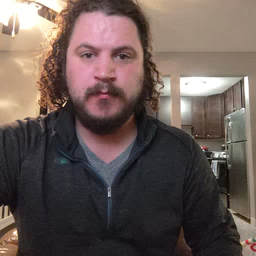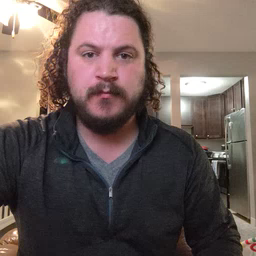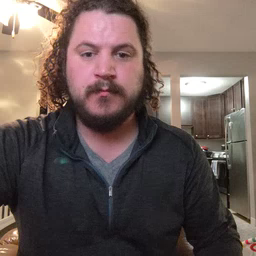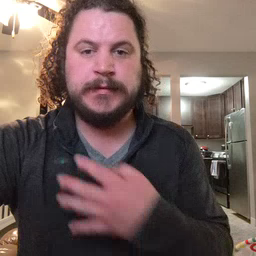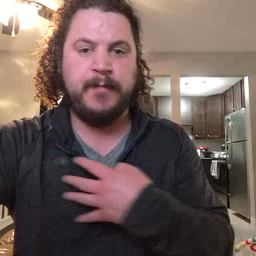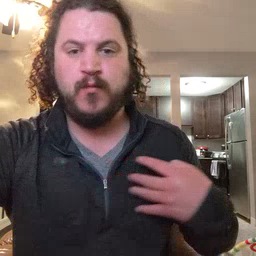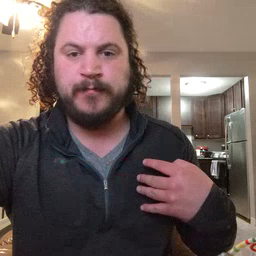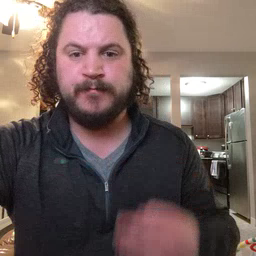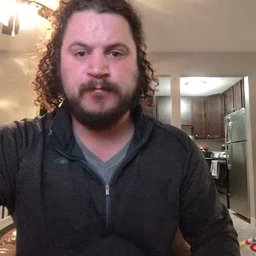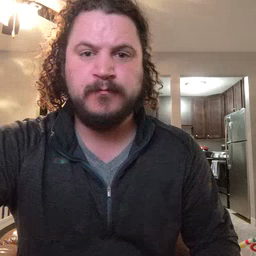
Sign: zebra